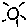
Label: sun